Рассмотрим прозрачный полукруглый цилиндр с радиусом $R$ и $n=1.50$. На рисунке показано его сечение, перпендикулярное оси цилиндра и пересекающее ось цилиндра в точке $O$. Широкий монохроматический параллельный пучок света падает на поверхность $AB$ под углом $i$ перпендикулярно к оси. Часть пучка света, при падении на $AB$ имевшая ширину $d$, проходит через полуцилиндр, не испытывая полного внутреннего отражения. При решении задачи пренебрегайте многократным отражением света внутри цилиндра пренебрегите.
Найдите максимальное и минимальное значение $d_{max}$ и $d_{min}$ соответственно при изменении угла падения в пределах $i\in\left(0^{\circ};90^{\circ}\right)$.
Найдите угол $\theta$, под которым из точки $O$ видна дуга, пересекаемая проходящим через цилиндр светом, в зависимости от угла падения $i$, и определите положение этой дуги при $i=90^{\circ}$.
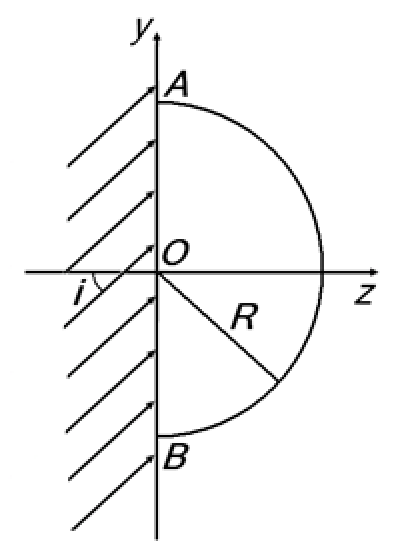
Найдите максимальное и минимальное значение $d_{max}$ и $d_{min}$ соответственно при изменении угла падения в пределах $i\in\left(0^{\circ};90^{\circ}\right)$.
Ответ: \[d_{min}=1.33R,~d_{max}=1.79R.\]

Найдите угол $\theta$, под которым из точки $O$ видна дуга, пересекаемая проходящим через цилиндр светом, в зависимости от угла падения $i$, и определите положение этой дуги при $i=90^{\circ}$.
Ответ: \[\theta=83.6^{\circ},~\varphi=83.6^{\circ}\ \text{и}\ \varphi'=0^{\circ},\]где $\varphi$ и $\varphi'$ — углы между осью $z$ и направлениями из точки $O$ к концам дуги.
Темы:
T, Оптика, Геометрическая оптика, Преломление, Китайские, Сферическая поверхность